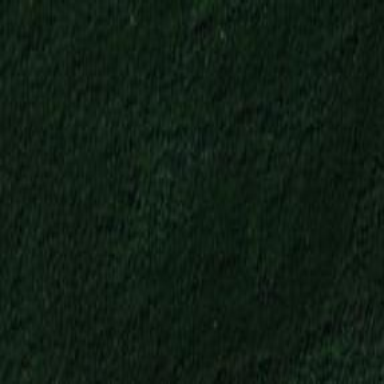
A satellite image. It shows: Logging area.